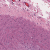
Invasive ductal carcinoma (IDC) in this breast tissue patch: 0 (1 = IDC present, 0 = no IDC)